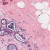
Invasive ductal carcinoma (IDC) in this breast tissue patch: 0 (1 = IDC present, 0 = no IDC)